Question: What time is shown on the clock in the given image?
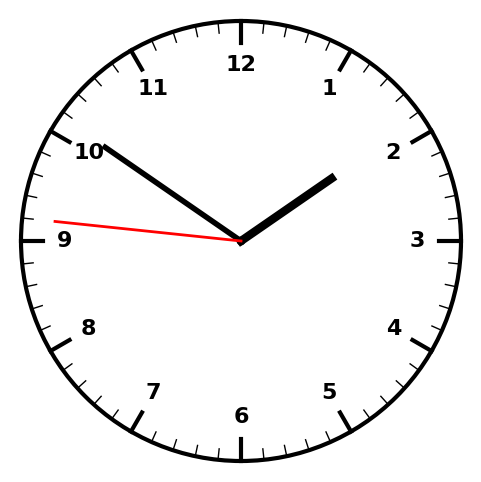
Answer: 01:50:46